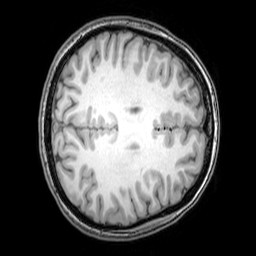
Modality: T1w
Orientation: axial
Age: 23
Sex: female
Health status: healthy
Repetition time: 0.081 s
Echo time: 0.037 s